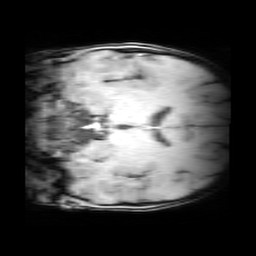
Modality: MP2RAGE
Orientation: coronal
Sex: male
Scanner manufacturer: siemens
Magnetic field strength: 3 T
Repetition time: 5 s
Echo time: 0.00368 s